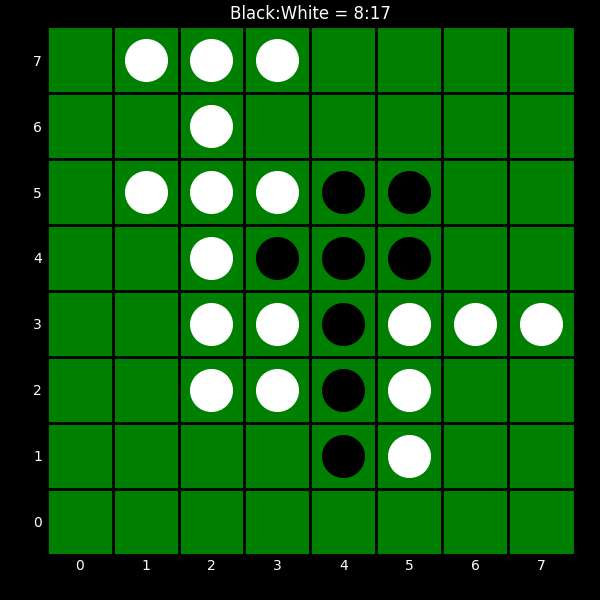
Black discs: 8
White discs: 17